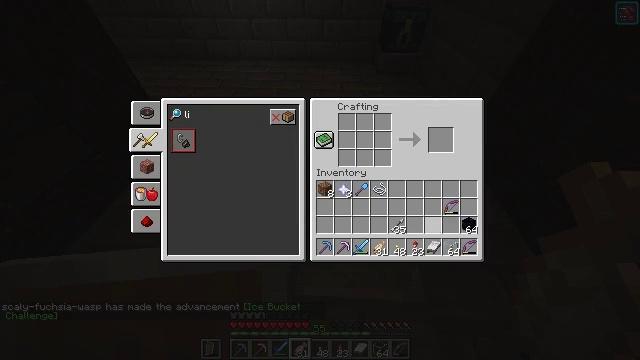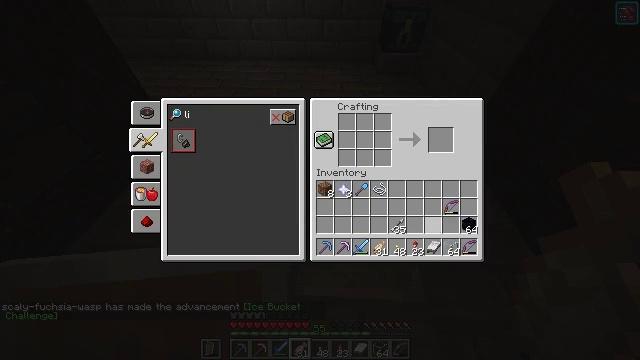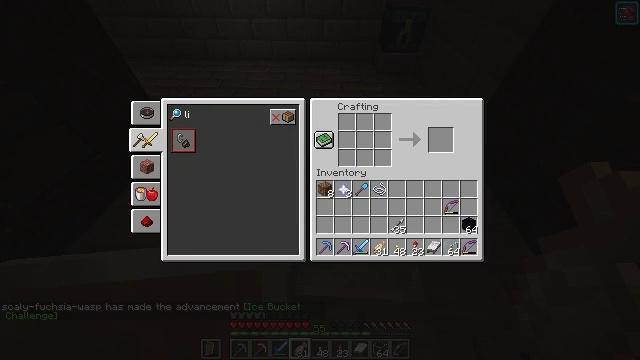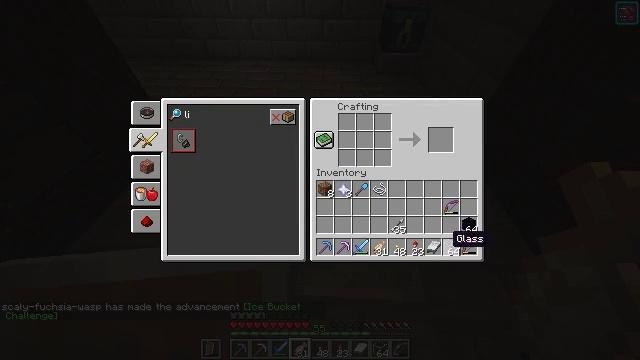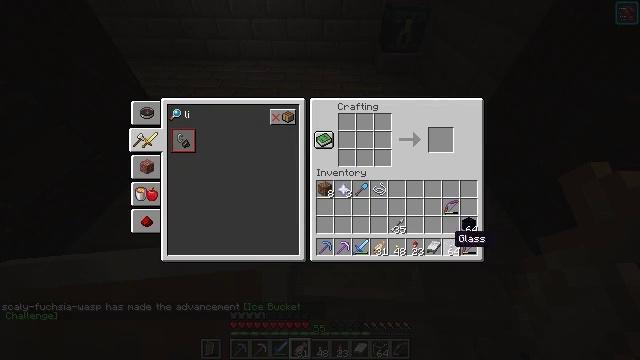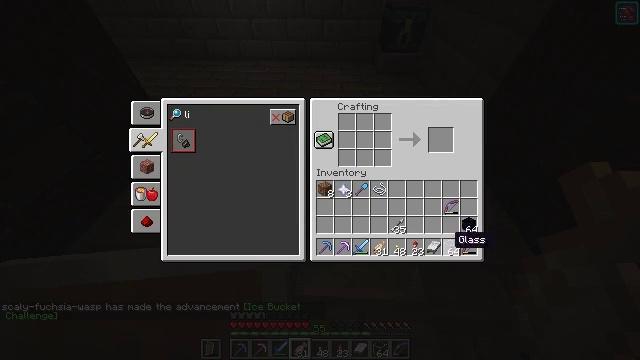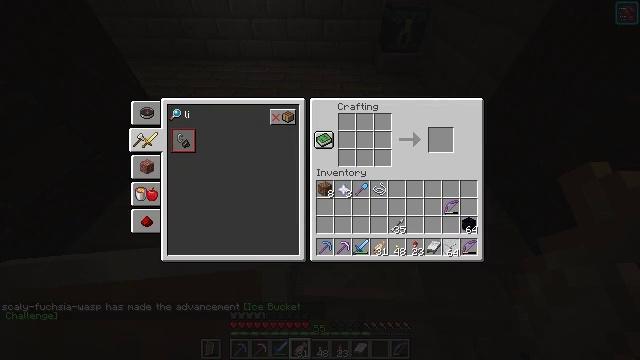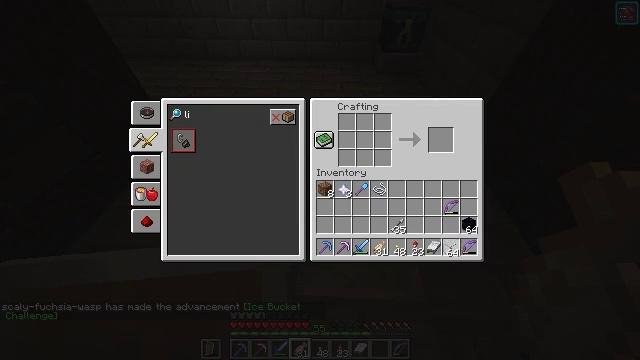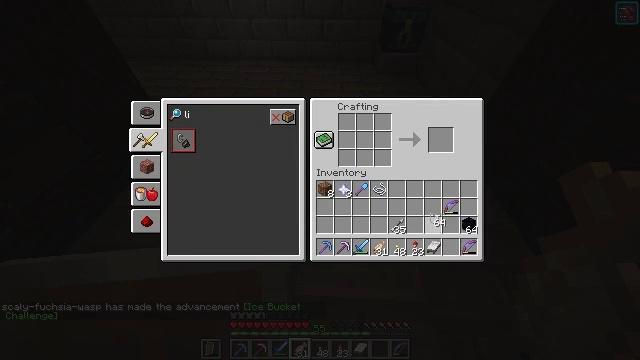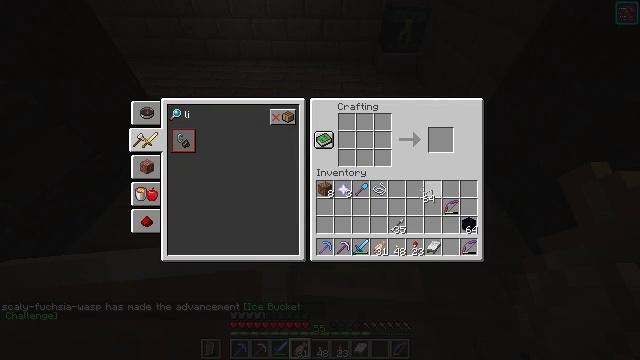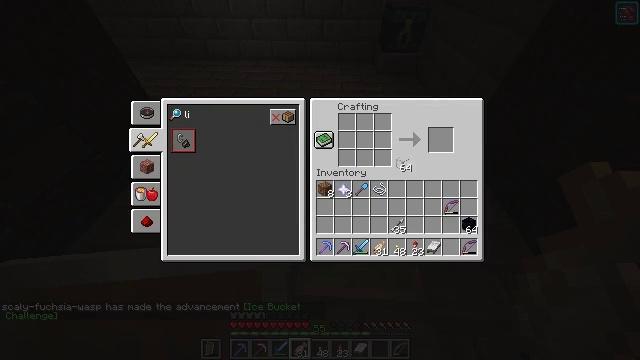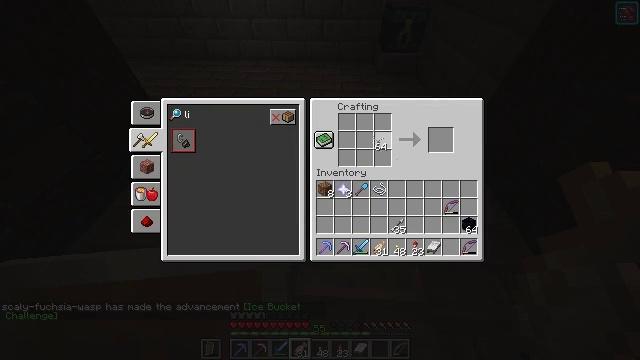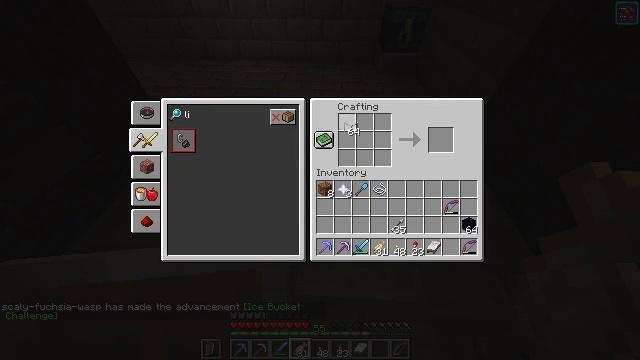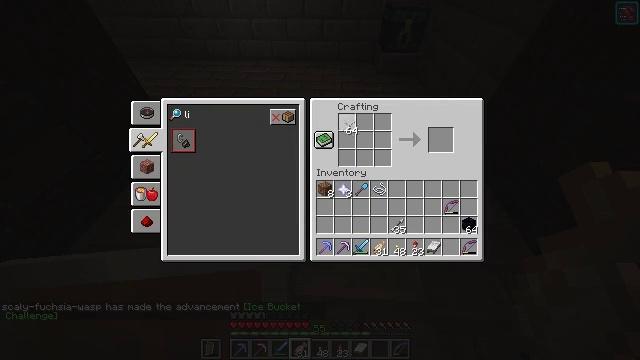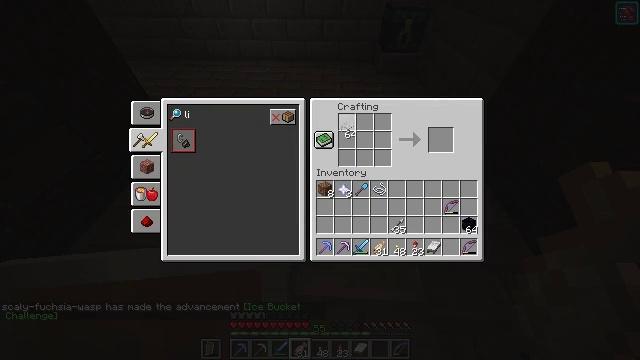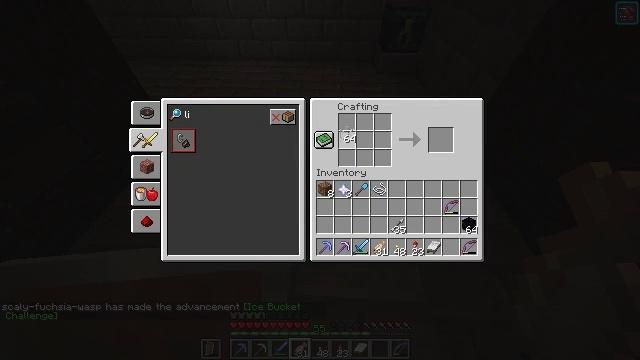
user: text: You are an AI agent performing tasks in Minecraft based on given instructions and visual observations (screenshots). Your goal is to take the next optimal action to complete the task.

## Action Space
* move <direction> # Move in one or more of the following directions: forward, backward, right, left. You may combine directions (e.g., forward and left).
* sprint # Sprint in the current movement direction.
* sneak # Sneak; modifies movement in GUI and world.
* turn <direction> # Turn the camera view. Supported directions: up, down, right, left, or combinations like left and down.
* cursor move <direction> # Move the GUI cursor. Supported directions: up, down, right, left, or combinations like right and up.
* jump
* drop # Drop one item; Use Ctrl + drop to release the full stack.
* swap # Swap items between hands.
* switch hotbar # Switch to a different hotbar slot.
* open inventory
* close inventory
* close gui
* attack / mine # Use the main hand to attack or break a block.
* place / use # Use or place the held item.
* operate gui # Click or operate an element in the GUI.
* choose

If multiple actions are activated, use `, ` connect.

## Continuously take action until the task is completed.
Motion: motion action
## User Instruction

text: Craft a beacon.
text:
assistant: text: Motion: cursor move left
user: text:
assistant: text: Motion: no_op
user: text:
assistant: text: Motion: cursor move right and down
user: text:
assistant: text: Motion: no_op
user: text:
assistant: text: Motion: no_op
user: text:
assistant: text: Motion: operate gui
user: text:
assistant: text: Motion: operate gui
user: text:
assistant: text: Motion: cursor move left and up
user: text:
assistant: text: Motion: cursor move left and up
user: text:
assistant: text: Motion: cursor move left and up
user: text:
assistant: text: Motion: cursor move left and up
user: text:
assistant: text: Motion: cursor move left and up
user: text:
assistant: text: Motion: no_op
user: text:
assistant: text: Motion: no_op
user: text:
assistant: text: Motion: no_op
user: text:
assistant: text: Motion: no_op
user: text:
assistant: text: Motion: no_op
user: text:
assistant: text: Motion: choose
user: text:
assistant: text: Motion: choose
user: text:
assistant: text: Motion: choose
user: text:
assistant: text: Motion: choose
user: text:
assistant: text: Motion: cursor move right, choose
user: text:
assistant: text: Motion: cursor move right, choose
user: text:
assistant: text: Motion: choose
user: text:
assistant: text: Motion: choose
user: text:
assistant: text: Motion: cursor move down, choose
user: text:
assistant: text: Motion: choose
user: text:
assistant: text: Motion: choose
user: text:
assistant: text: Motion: choose
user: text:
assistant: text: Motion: cursor move left